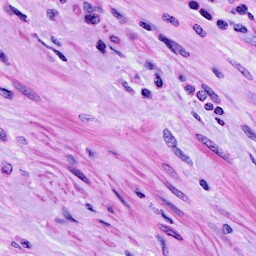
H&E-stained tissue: Cervix